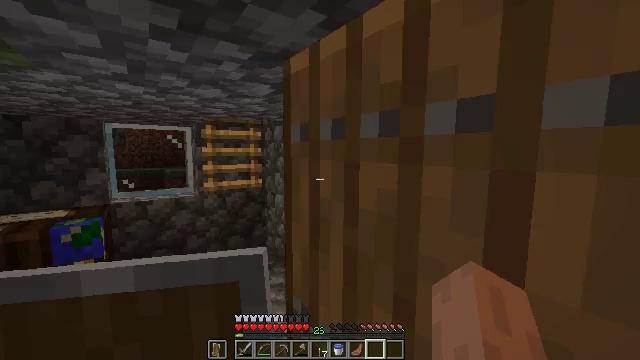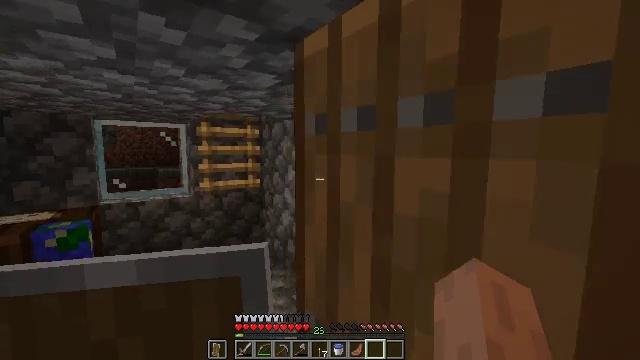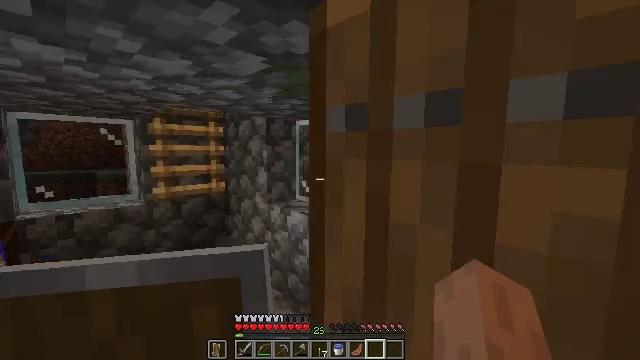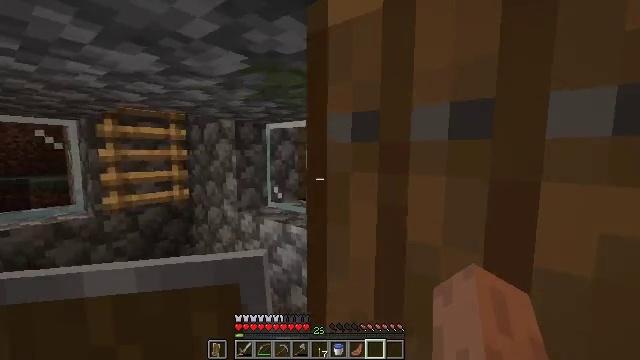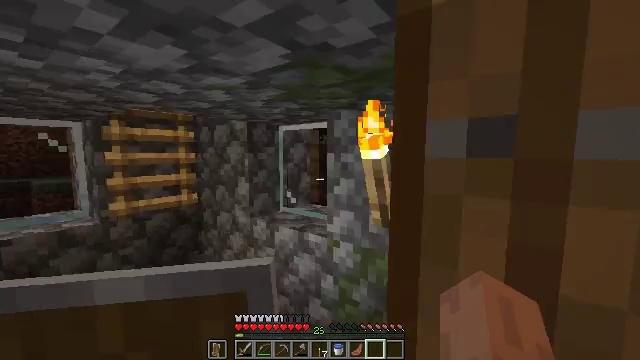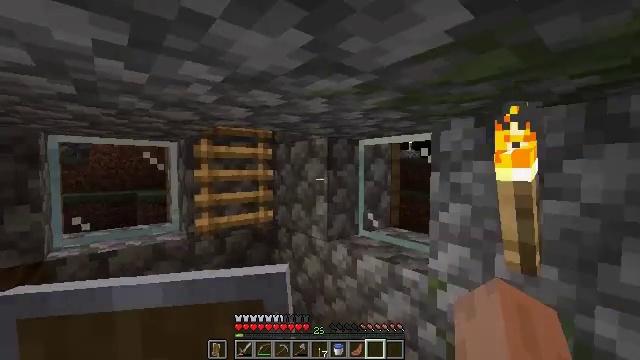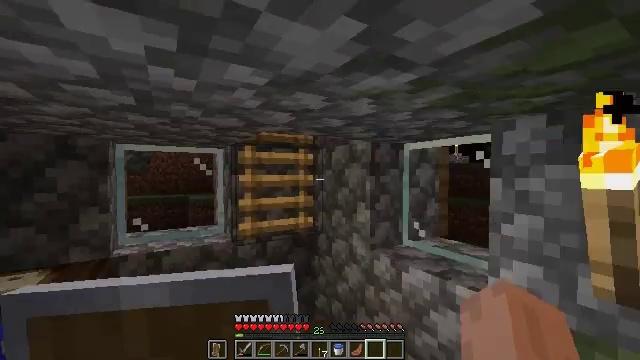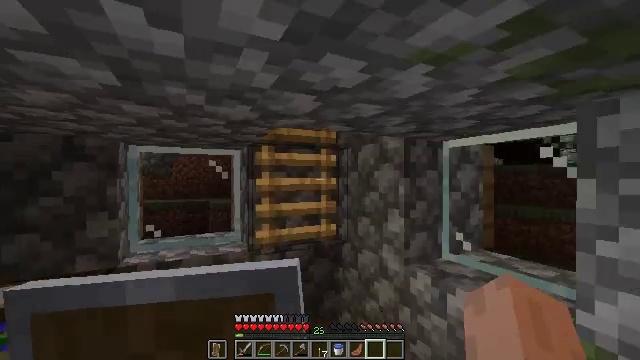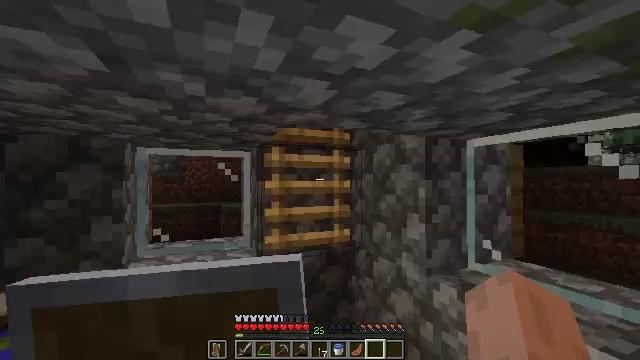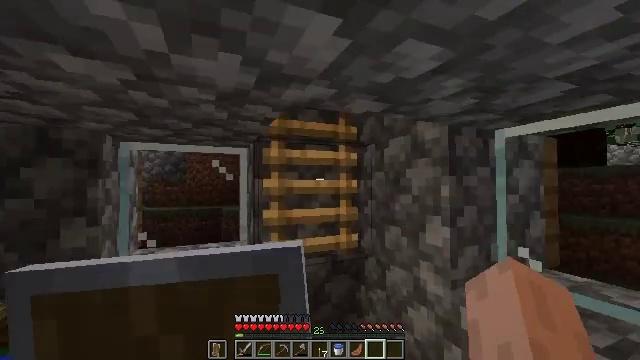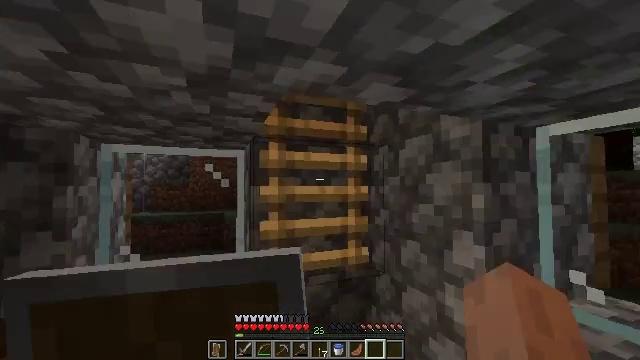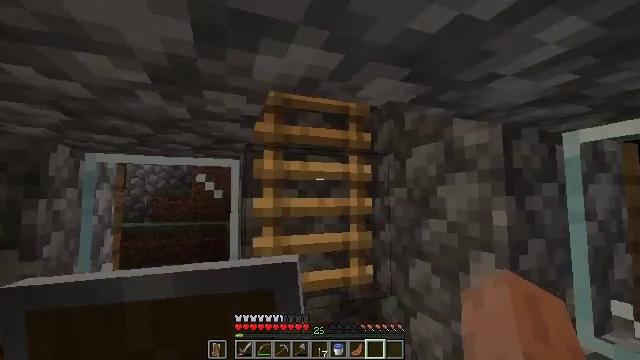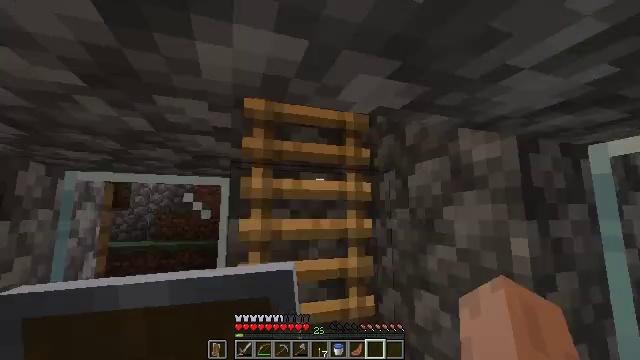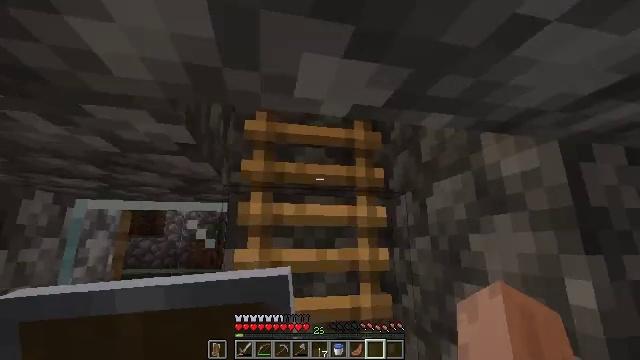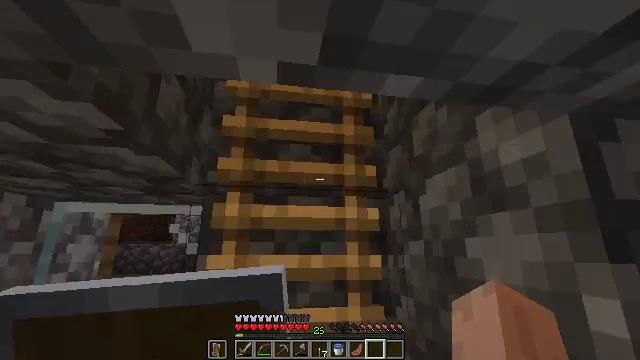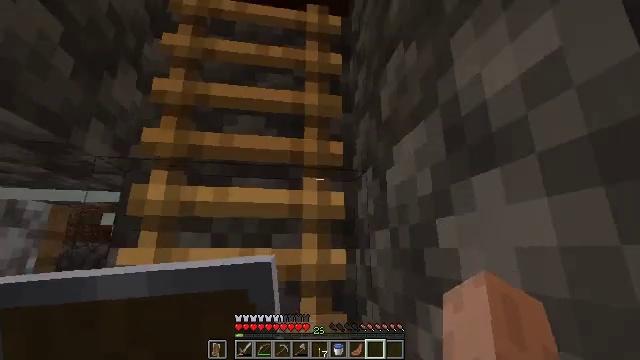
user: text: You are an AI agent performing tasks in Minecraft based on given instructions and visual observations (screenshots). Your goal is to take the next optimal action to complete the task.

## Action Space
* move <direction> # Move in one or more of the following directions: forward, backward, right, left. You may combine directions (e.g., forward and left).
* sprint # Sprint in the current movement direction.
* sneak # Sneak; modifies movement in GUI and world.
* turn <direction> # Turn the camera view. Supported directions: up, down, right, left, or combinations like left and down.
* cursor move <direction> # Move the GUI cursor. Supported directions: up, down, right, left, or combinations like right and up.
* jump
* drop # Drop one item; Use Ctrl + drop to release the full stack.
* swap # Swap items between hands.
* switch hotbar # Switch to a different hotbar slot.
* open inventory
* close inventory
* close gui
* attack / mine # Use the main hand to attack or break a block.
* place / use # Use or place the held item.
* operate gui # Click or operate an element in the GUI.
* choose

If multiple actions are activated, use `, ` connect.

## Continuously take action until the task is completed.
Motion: motion action
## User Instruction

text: Open the crafting table to make an iron door with iron ingots.
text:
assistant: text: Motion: move forward and move left, turn right
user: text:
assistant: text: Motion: move forward and move left, turn right
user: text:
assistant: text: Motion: move forward and move left, turn right
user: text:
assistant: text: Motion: move forward and move left
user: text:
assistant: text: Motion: move forward, turn left and up
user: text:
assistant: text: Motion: move forward, turn left and up
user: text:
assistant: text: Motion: move forward, turn left
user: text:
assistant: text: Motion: move forward, turn left
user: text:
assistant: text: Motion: move forward
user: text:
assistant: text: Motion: move forward, turn left and up
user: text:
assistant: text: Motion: move forward and move right, turn left and up
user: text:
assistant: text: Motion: move forward and move right, turn left and up
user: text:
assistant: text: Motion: move forward and move right, turn left and up
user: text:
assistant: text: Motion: move forward and move right, turn left and up
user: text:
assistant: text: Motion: move forward
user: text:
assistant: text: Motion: move forward, jump
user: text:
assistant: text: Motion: move forward, jump
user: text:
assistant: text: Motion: move forward, jump
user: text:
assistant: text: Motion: move forward, turn left and up, jump
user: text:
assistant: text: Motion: move forward, turn left and up, jump
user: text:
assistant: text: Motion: move forward, turn left and up, jump
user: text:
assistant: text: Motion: move forward, turn right, jump
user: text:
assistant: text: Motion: move forward, turn right, jump
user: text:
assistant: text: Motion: move forward, turn right, jump
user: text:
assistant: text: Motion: move forward, jump
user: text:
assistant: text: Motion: move forward, turn right, jump
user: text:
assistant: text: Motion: move forward, turn right and up, jump
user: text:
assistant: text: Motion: jump
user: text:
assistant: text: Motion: turn left, jump
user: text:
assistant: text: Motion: turn left and down, jump